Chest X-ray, PA view. Patient: 58 years old, sex F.
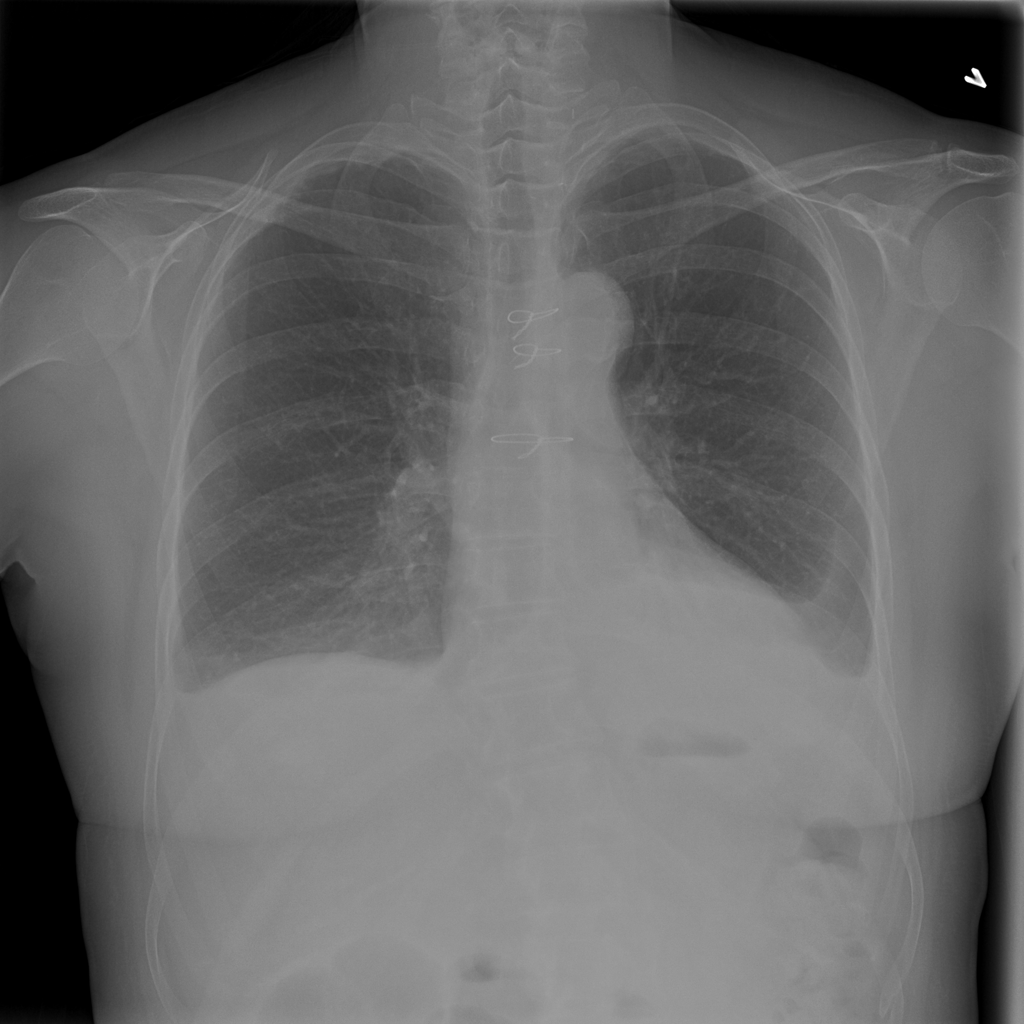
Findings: Effusion